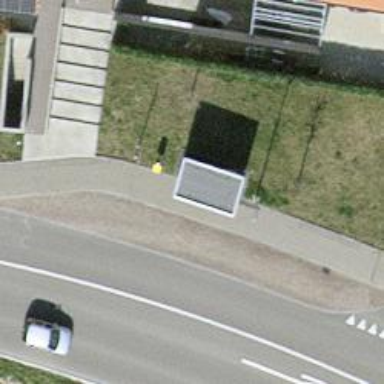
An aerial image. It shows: Post box.